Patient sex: M
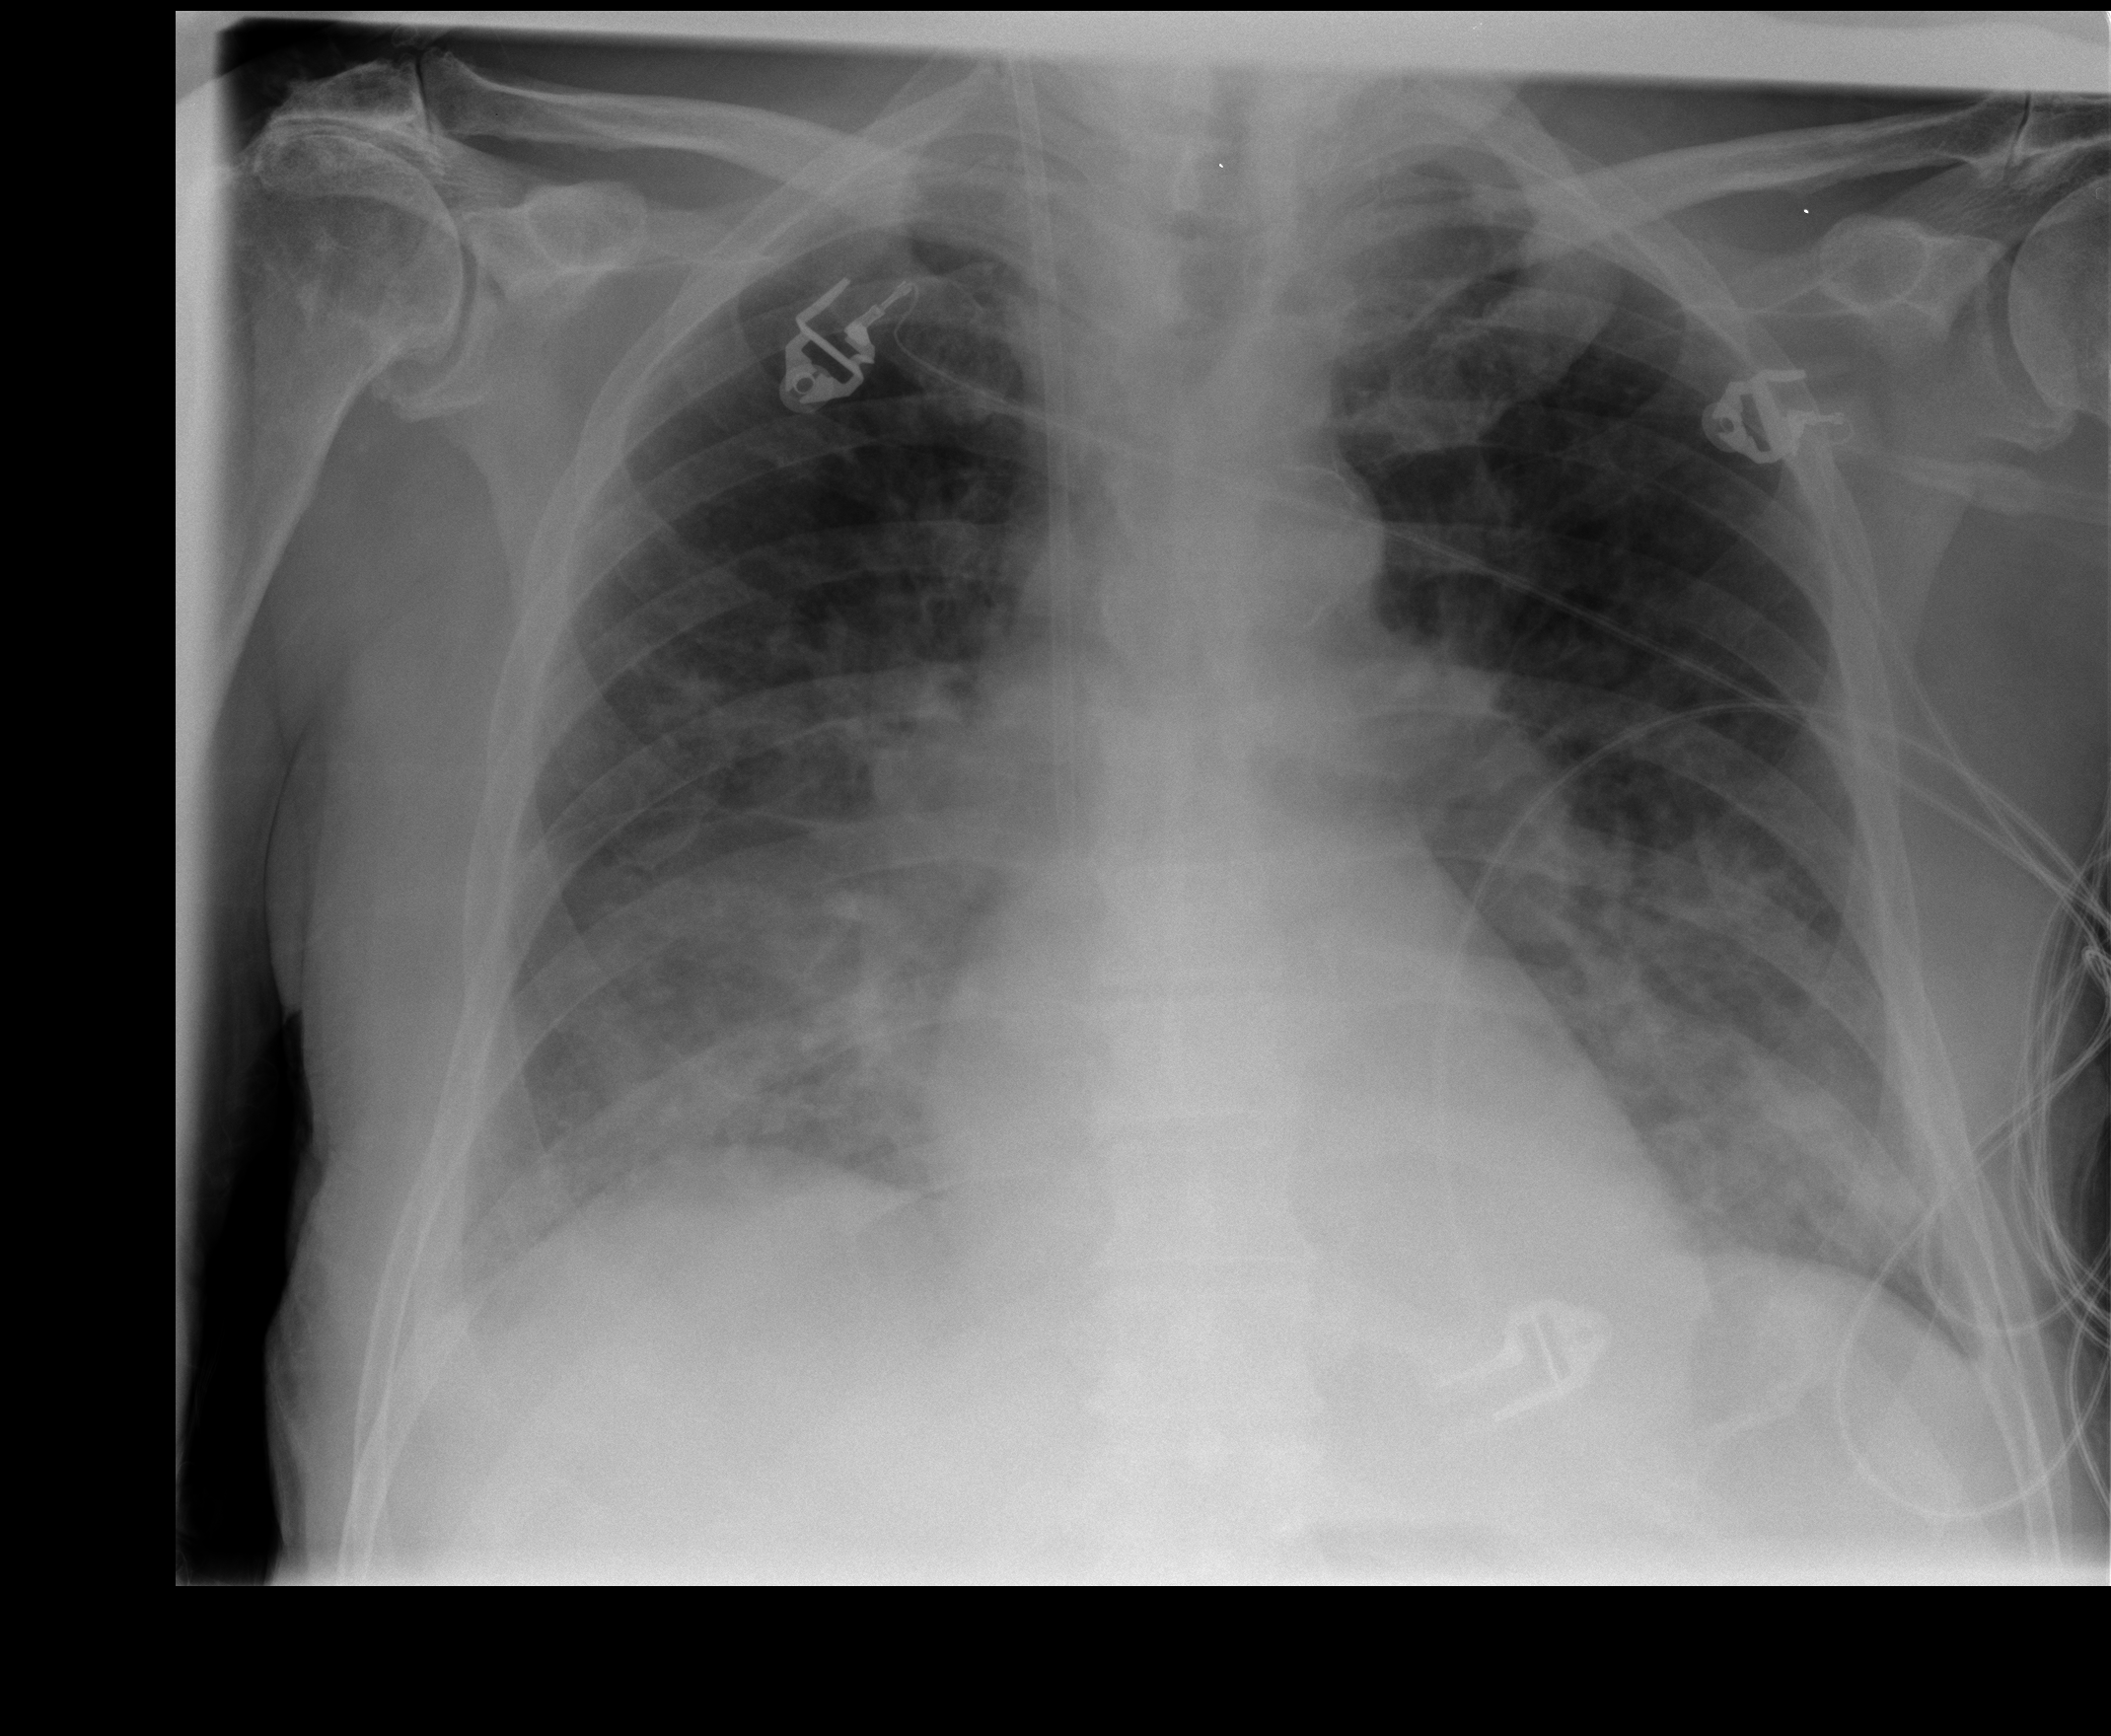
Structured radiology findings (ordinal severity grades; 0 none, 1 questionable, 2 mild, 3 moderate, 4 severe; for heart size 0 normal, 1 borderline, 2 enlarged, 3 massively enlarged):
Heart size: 0
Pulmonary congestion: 2
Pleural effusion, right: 2
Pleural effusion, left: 2
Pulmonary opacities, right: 3
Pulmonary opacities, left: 3
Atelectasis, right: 2
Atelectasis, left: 2